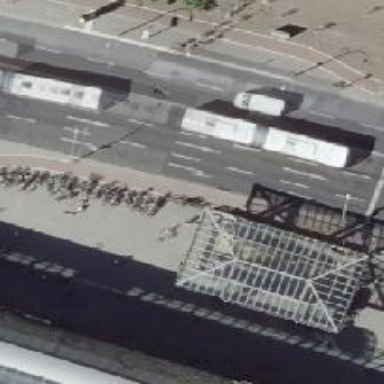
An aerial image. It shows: Subway entrance.